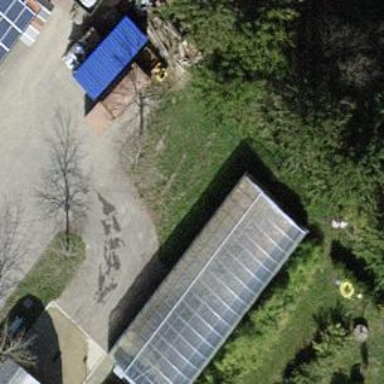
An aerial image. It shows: Greenhouse.